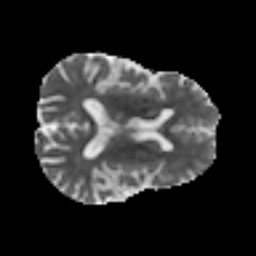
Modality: MD
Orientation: axial
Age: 41
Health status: ill
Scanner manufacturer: philips
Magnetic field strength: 3 T
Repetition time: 9 s
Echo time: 0.127 s